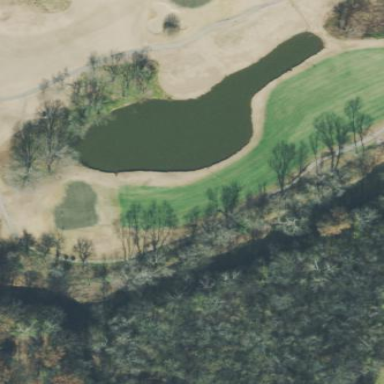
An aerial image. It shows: Picturesque scene of golf course with lateral water hazard.